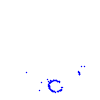
Particle: proton